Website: walmart
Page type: payment
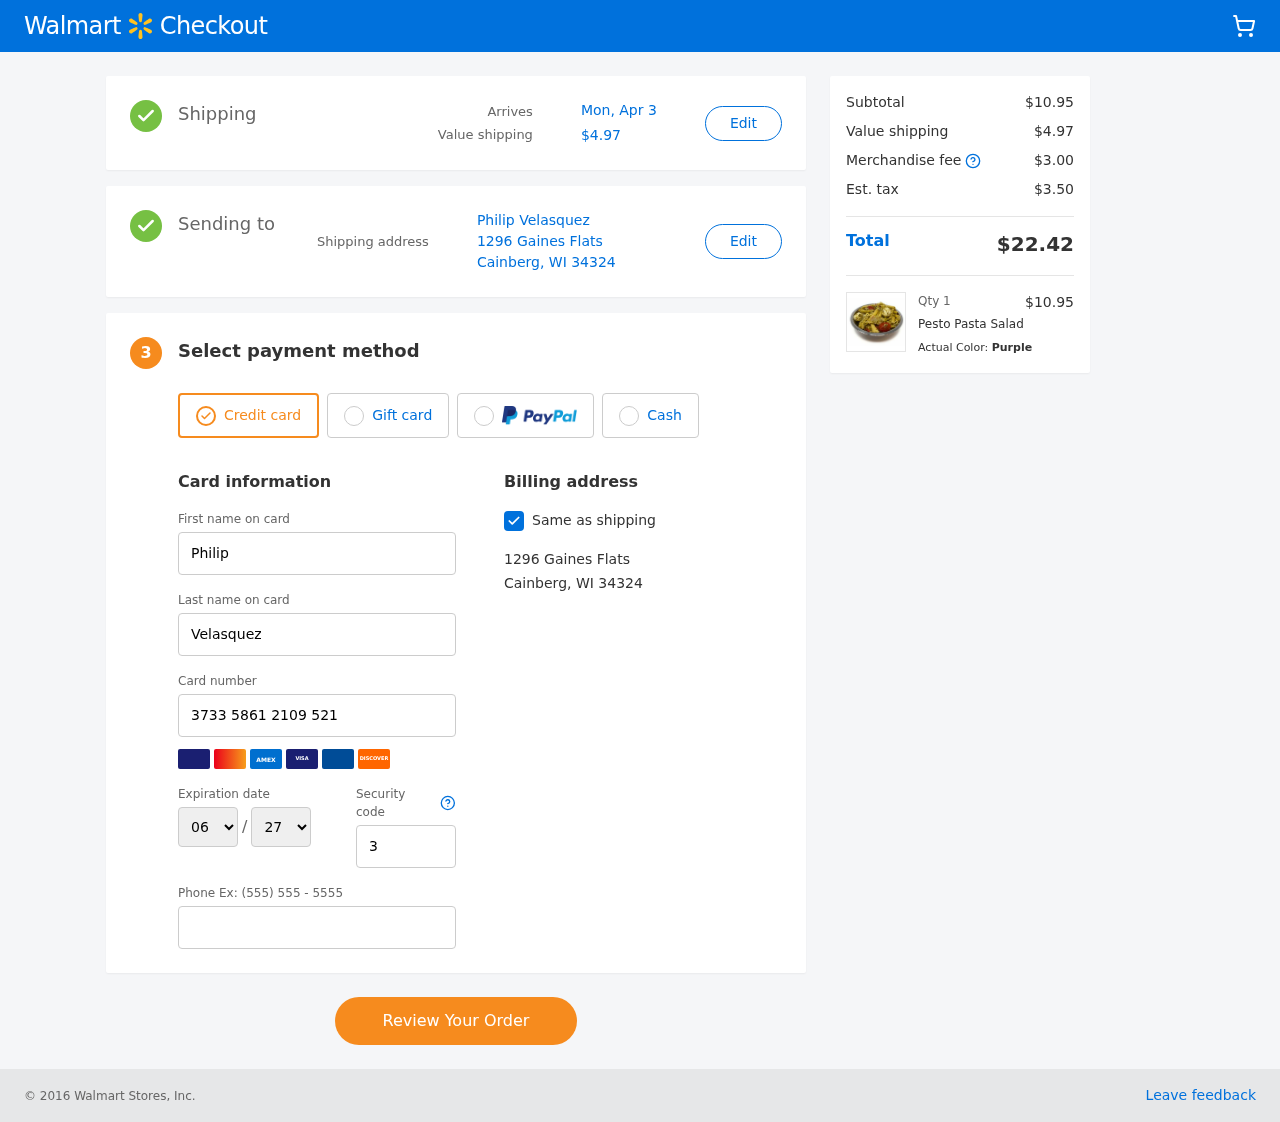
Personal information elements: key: PII_CARD_EXPIRY_MONTH
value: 06
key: PII_CARD_EXPIRY_YEAR
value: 27
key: PII_CITY_STATE_ZIP
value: Cainberg, WI 34324
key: PII_FULLNAME
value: Philip Velasquez
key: PII_STREET
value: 1296 Gaines Flats
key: PII_FIRSTNAME
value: Philip
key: PII_LASTNAME
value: Velasquez
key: PII_CARD_NUMBER
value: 3733 5861 2109 521
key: PII_CARD_CVV
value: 3105
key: PII_PHONE
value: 4415557193
Product elements: key: PRODUCT1_NAME
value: Pesto Pasta Salad
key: PRODUCT1_PRICE
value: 10.95
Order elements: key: ORDER_DELIVERY_DATE
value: Mon, Apr 3
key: ORDER_SHIPPING_COST
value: $4.97
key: ORDER_SUBTOTAL
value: $10.95
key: ORDER_MERCHANDISE_FEE
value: $3.00
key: ORDER_TAX
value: $3.50
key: ORDER_TOTAL
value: $22.42
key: ORDER_NUM_ITEMS
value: Qty 1